Question: I had implemented a random function to generate random OTPs and I wanted the user to enter the incorrect OTP for at most 3times. If the user fails to enter the correct OTP for the fourth consecutive attempt the loop must be terminated. I am unable to sort it out
I've tried this in visual studio and facing this issue of a continuous loop.
'''
string otps = otp.getOtp(); // Get Random otp from getotp method below
Console.WriteLine("OTP Generated:{0}", otps);
do
{
Console.WriteLine("Enter OTP");
string userotp = Console.ReadLine(); // Read OTP
if (userotp == otps) // If OTP is valid
{
val1 = false;
return totalprice;
}
else
{
while (i >= 1)
{
Console.WriteLine("Incorrect OTP");
Console.WriteLine("Please Re Enter your Password {0} attempts left", i);
if(userotp != otps)
{
val1 = true;
i--;
}
else if (userotp == otps) // If OTP is valid
{
val1 = false;
return totalprice;
}
}
}
} while (val1);
'''
---
'''
************************************** WELCOME TO WALMART ************************************************
Enter Product Name:
sgf
Enter Product Price:
4356
-----------------------------
Total price :4356
-----------------------------
Please Enter Payment option:
1.CreditCard
2.NetBanking
3.Paytm
1
Enter Credit Card Number:
23456789
ReEnter Credit Card Number:
23456789
Enter your Name
Chakradhar
Please Enter CVV Number
***OTP Generated:444
Enter OTP
555
Incorrect OTP
Please Re Enter your Password 3 attempts left
//I NEED TO CALL THE ENTER OTP HERE//
Incorrect OTP
Please Re-Enter your Password 2 attempts left
Incorrect OTP
Please Re-Enter your Password 1 attempts left
Enter OTP
'''

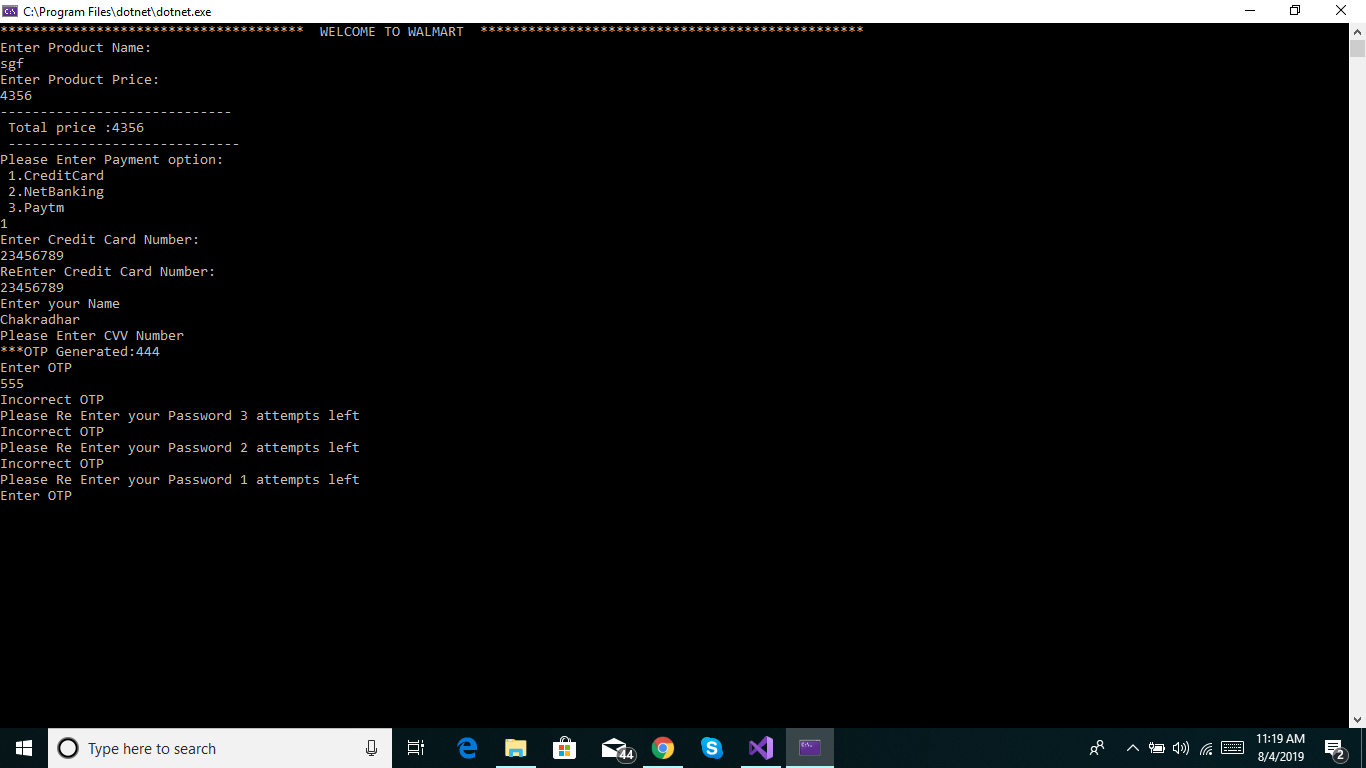
Answer: One thing to note is that setting 'val1' to terminate the loop and returning doesn't make sense. You are overcomplicating this simple problem. I would suggest a simpler approach:
'''
string otp=otp.getOtp();
string input;
int attemptsLeft=3;
while(attemptsLeft>0)
{
Console.WriteLine("Enter OTP");
input=Console.ReadLine();
if(input==otp)
return totalprice;
else
{
Console.WriteLine("Incorrect OTP");
Console.WriteLine("Please Re Enter your Password {0} attempts left", attemptsLeft--);
}
}
//Handle three unsuccessful attempts
'''